Question: I know this has been asked 100 times already but none of the solutions seem to be working for me.
Want to read the database of "user_preferences" for the user that is signed in (userID) and read the gender/age/weight/height values and store them in the variables shown below. currently returns null on everything (the log statement and the values). Feel like i havent got the path set up properly or something. help would be great!

and my code
'''
mAuth = FirebaseAuth.getInstance();
mFirebaseDatabase = FirebaseDatabase.getInstance();
myRef = mFirebaseDatabase.getReference();
userID = mAuth.getCurrentUser().getUid();
DatabaseReference testRef = myRef.child("user_preferences");
testRef.addValueEventListener(new ValueEventListener() {
@Override
public void onDataChange(DataSnapshot dataSnapshot) {
for (DataSnapshot ds : dataSnapshot.getChildren()) { //loop through the firebase nodes
UserPreferences userPreferences = new UserPreferences();
userPreferences.setAge(ds.child(userID).getValue(UserPreferences.class).getAge());
userPreferences.setHeight(ds.child(userID).getValue(UserPreferences.class).getHeight());
userPreferences.setWeight(ds.child(userID).getValue(UserPreferences.class).getWeight());
userPreferences.setGender(ds.child(userID).getValue(UserPreferences.class).getGender());
genderSet = userPreferences.getGender();
age = userPreferences.getAge();
height = userPreferences.getHeight();
weight = userPreferences.getWeight();
Log.d(TAG, "onDataChange: " + genderSet);
//
}
}
@Override
public void onCancelled(DatabaseError databaseError) {
}
});
}
'''
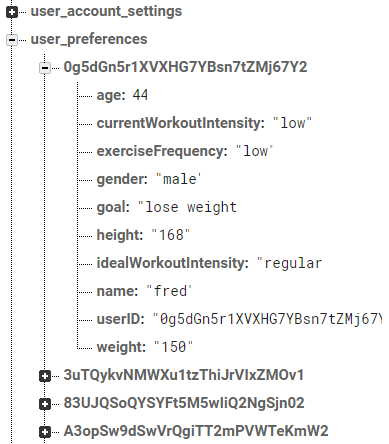
Answer: Regarding the null values, you seem to be using external fields, which will not be set until the Firebase returns the network call after at least a second. Your values will be null in the meantime, so you should not be setting them onto a UI element outside of 'onDataChange'.
Also, you have a lot of gets/sets going on, when you only need to call one 'getValue()' for the class, then additional ones for the fields.
Then, you don't seem to want to loop over anything, so you should directly access the user node from the top reference.
For example,
'''
mAuth = FirebaseAuth.getInstance();
mFirebaseDatabase = FirebaseDatabase.getInstance();
myRef = mFirebaseDatabase.getReference();
userID = mAuth.getCurrentUser().getUid();
DatabaseReference testRef = myRef.child("user_preferences/"+userID);
// or .child("user_preferences").child(userID)
testRef.addValueEventListener(new ValueEventListener() {
@Override
public void onDataChange(DataSnapshot dataSnapshot) {
UserPreferences userPreferences = dataSnapshot.getValue(UserPreferences.class);
Log.d(TAG, "onDataChange: " + userPreferences.getGender());
// TODO: Update some UI element here
}
@Override
public void onCancelled(DatabaseError databaseError) {
// TODO: Add error handling
}
});
}
'''
If you only want to read the values once, use 'testRef.addListenerForSingleValueEvent()'